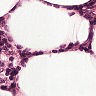
Metastatic tissue present: no